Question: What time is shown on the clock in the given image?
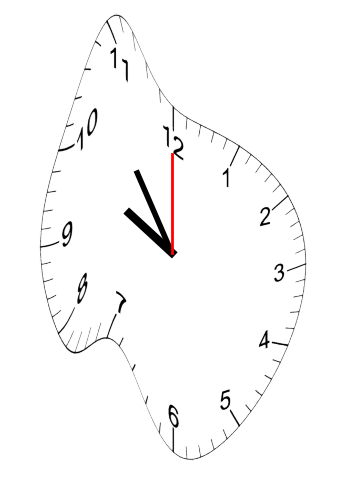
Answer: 09:54:00